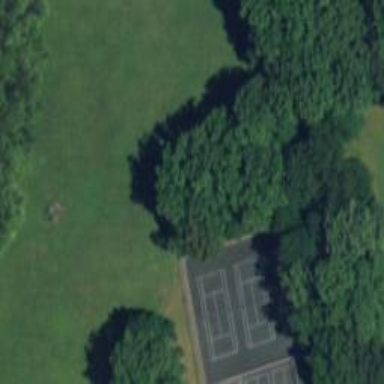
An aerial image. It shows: Tennis court on pitch.